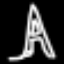
Label: The Eiffel Tower